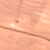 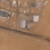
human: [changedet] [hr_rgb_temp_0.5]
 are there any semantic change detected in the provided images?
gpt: The area above the road has been urbanized.